Question: I am suppose to send song (mp3/wav) file and some data through secure restful web service. I am using MultipartEntity to make HttpPost request. but When I execute it through HttpClient, the server replies this error
But the service is doing very well if we call it from its Web interface. please help
its the code
'''
HttpClient httpclient = new DefaultHttpClient();
HttpPost postRequest = new HttpPost();
try {
MultipartEntity reqEntity = new MultipartEntity();
reqEntity.addPart("email", new StringBody("test@testmail.com"));
reqEntity.addPart("password", new StringBody("123"));
reqEntity.addPart("title", new StringBody("My new song"));
reqEntity.addPart("musicData", new FileBody(new File(FilePath)));
// FIlePath is path to file and contains correct file location
postRequest.setEntity(reqEntity);
postRequest.setURI(new URI(ServiceURL));
HttpResponse response = httpclient.execute(postRequest);
} catch (URISyntaxException e) {
Log.e("URISyntaxException", e.toString());
}
'''
I also included apache-mime4j, httpclient, httpcore and httpmime jars for MultipartEntity.
This is HTML page snap for the Service.

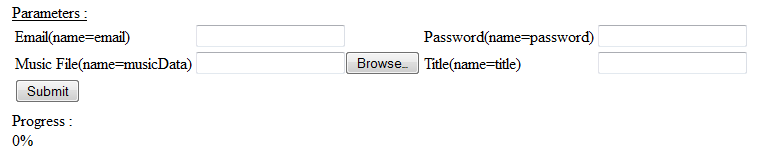
Answer: Try removing the setURI method and passing the URL in when you create your HttpPost object, as follows. This worked for me (<URL>.
'''
HttpClient httpclient = new DefaultHttpClient();
HttpPost postRequest = new HttpPost(ServiceURL);
try {
MultipartEntity reqEntity = new MultipartEntity();
reqEntity.addPart("email", new StringBody("test@testmail.com"));
reqEntity.addPart("password", new StringBody("123"));
reqEntity.addPart("title", new StringBody("My new song"));
reqEntity.addPart("musicData", new FileBody(new File(FilePath)));
postRequest.setEntity(reqEntity);
HttpResponse response = httpclient.execute(postRequest);
} catch (URISyntaxException e) {
Log.e("URISyntaxException", e.toString());
}
'''